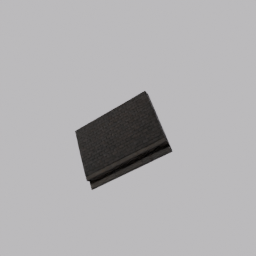
Label: architecture